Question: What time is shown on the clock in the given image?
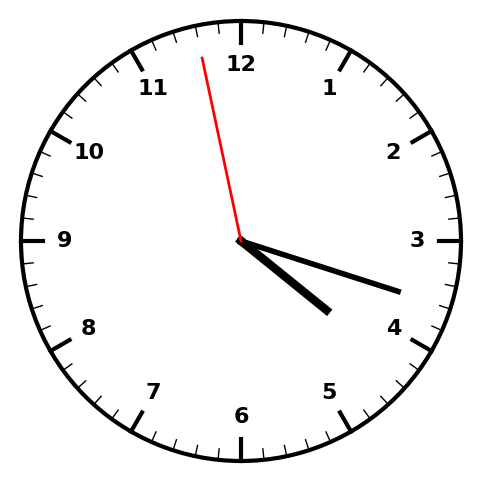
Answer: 04:17:58